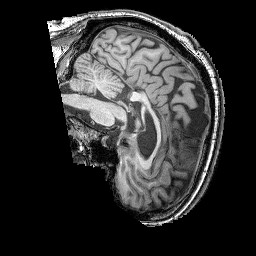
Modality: T1w
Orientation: sagittal
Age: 41
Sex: male
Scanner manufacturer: siemens
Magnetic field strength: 3 T
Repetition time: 2.25 s
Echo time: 0.00411 s